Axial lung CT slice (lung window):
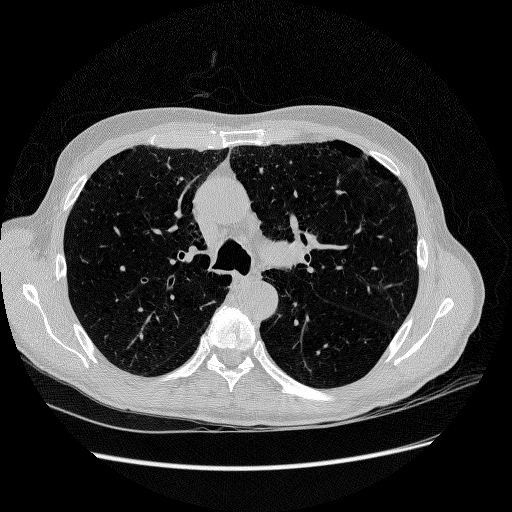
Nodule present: no